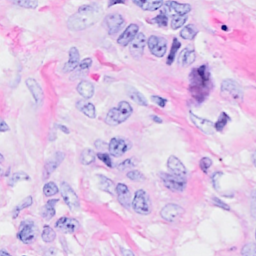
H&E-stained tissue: Breast